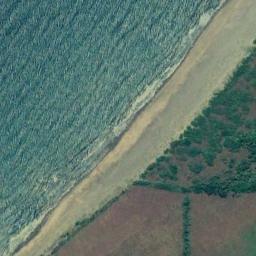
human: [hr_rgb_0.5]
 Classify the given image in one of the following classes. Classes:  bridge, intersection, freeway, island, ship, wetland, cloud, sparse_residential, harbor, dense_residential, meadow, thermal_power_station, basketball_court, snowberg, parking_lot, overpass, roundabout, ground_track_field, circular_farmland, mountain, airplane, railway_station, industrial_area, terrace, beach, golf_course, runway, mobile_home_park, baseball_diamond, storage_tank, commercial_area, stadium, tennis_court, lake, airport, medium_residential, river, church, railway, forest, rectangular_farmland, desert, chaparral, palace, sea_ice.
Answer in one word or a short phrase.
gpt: beach